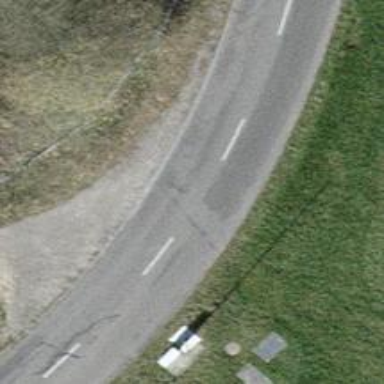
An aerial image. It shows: Tertiary road with asphalt surface.